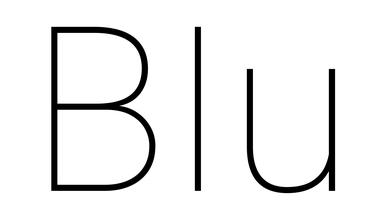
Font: Roboto_Thin